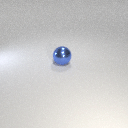
large blue metal sphere